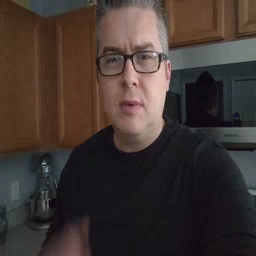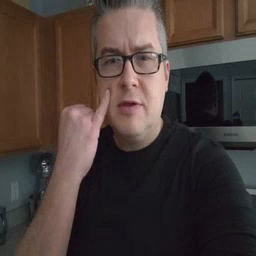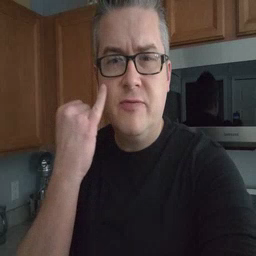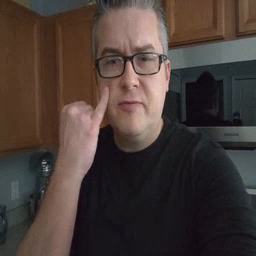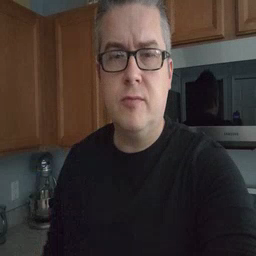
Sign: if